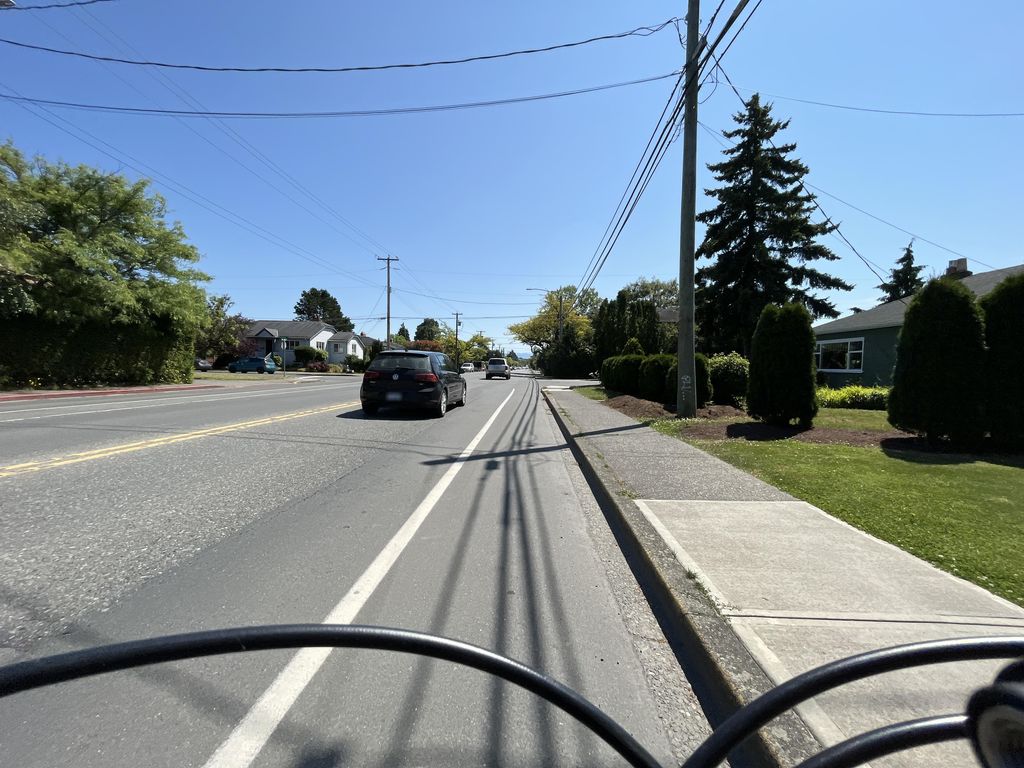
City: victoria